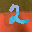
Label: 2